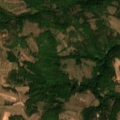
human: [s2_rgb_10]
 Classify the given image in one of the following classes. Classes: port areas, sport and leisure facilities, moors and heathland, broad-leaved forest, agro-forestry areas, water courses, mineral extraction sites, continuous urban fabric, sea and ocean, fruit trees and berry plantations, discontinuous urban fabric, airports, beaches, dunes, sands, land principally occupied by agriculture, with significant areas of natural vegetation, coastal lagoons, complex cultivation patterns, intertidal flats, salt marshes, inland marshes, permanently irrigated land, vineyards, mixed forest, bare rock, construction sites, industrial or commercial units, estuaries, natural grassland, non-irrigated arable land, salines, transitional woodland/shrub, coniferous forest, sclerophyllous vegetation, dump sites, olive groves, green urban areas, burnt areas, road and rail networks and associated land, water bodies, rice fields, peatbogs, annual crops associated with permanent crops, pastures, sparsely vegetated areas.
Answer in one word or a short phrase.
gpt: complex cultivation patterns, land principally occupied by agriculture, with significant areas of natural vegetation, broad-leaved forest, transitional woodland/shrub